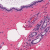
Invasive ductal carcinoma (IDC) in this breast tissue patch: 0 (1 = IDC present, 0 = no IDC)